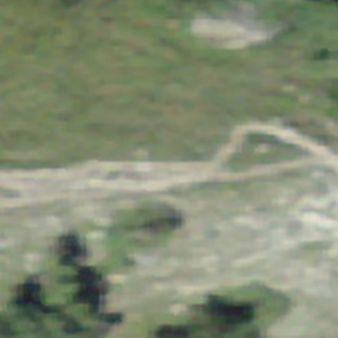
Label: other